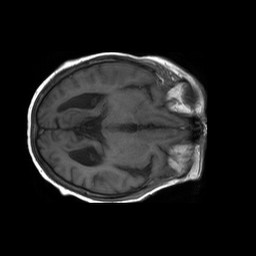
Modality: T1w
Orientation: axial
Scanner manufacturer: philips
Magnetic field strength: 1.5 T
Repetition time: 0.375 s
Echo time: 0.011 s